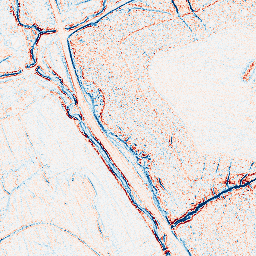
Category: edge_preserving
Decomposition family: bilateral
Decomposition parameters: d: 5
sigma_color: 150
sigma_space: 100
Upsampling method: lanczos
Upsampling parameters: scale: 8
Upsampling scale: 8